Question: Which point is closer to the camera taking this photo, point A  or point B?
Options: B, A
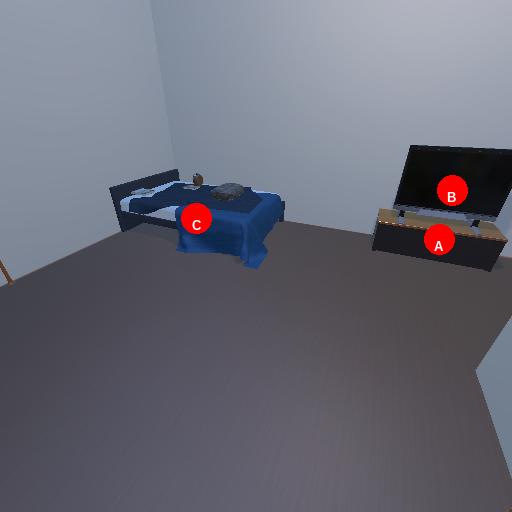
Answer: B